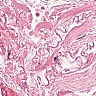
Metastatic tissue present: no